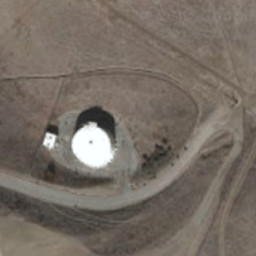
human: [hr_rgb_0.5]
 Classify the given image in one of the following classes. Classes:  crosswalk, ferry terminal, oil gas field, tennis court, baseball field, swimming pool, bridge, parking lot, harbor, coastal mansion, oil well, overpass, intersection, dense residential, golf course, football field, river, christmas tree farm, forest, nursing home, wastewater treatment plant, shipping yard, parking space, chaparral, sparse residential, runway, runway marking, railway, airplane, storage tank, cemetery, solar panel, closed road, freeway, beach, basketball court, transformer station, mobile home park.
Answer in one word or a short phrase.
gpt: storage tank